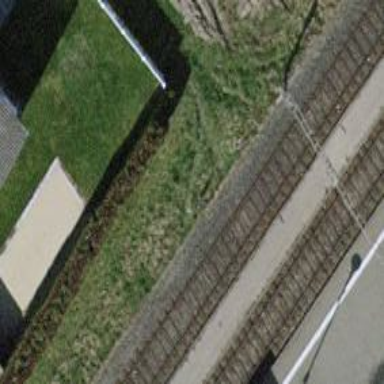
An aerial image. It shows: Railway stop with public transport stop position.